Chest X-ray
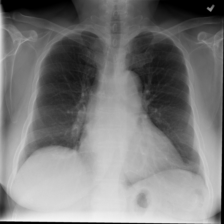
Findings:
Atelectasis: positive
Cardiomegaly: negative
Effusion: negative
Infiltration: negative
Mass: negative
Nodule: negative
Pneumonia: negative
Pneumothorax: negative
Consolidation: negative
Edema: negative
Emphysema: negative
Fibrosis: negative
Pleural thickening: negative
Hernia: negative